Field crop: tomato
Growth stage: 2
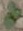
Species: solanum